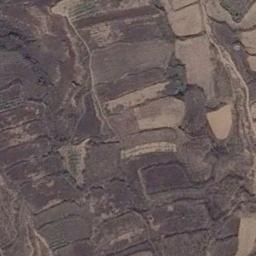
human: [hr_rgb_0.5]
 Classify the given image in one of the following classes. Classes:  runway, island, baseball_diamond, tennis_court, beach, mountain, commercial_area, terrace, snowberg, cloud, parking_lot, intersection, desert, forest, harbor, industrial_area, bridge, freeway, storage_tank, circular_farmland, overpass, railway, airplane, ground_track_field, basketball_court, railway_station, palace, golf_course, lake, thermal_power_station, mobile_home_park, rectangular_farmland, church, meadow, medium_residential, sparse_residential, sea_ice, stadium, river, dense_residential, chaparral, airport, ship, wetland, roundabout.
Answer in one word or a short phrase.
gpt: terrace